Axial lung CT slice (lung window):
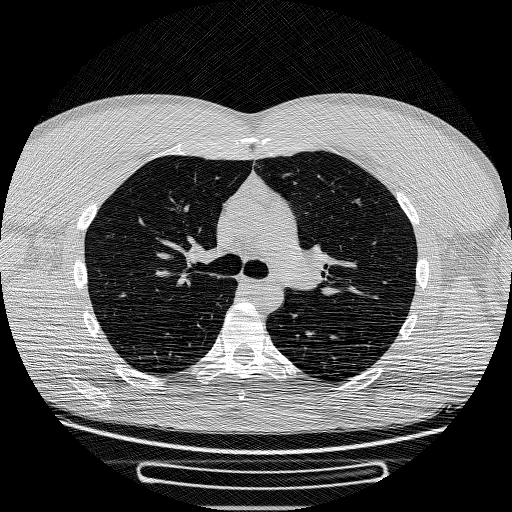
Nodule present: no